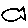
Label: fish